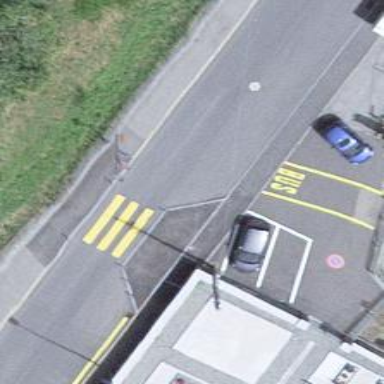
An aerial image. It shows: Zebra crossing on the road.